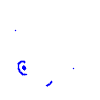
Particle: pion